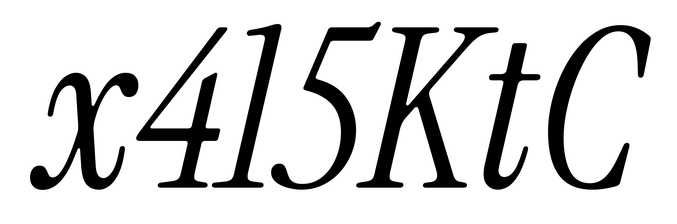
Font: InstrumentSerif-Italic